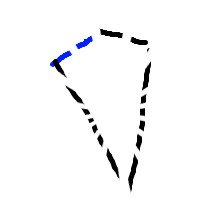
Shape: kite